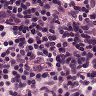
Metastatic tissue present: no